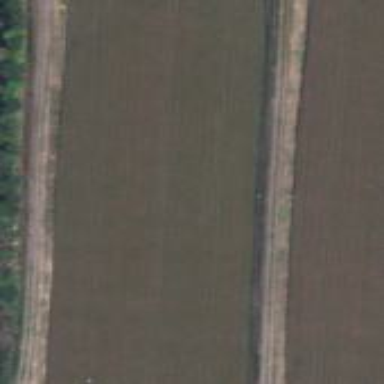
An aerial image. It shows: Farmland with cranberries as the crop.